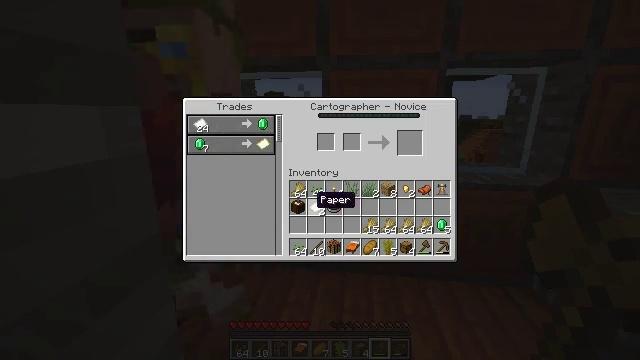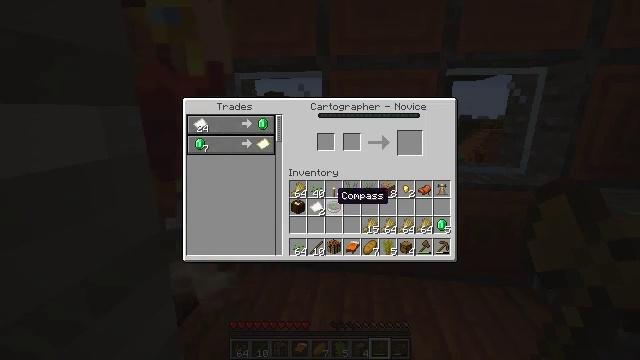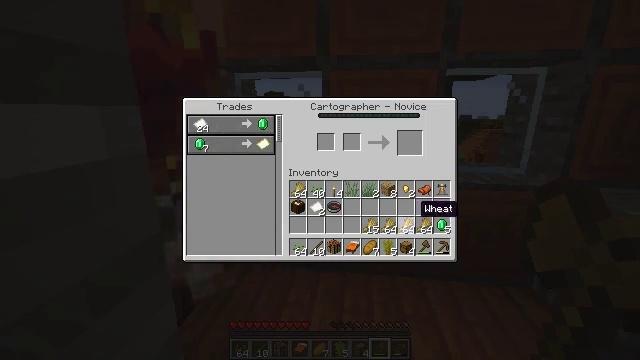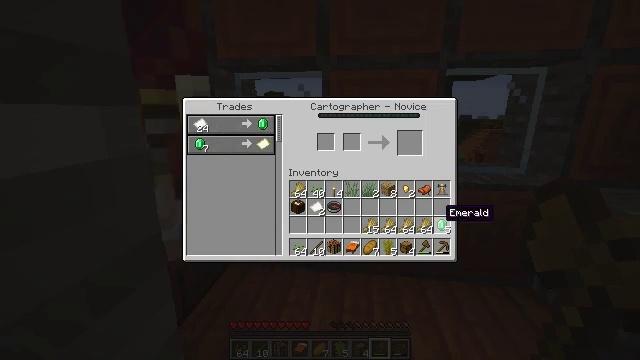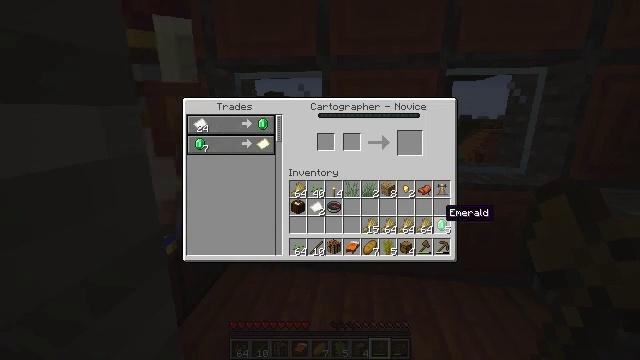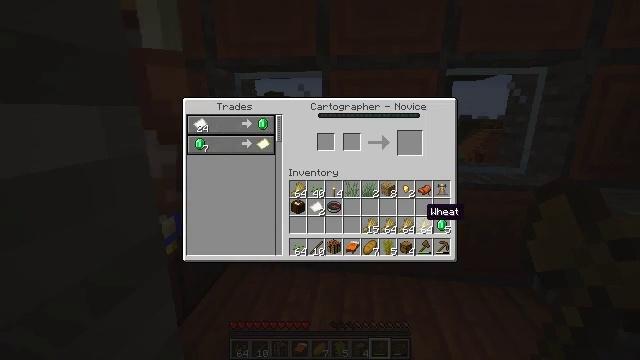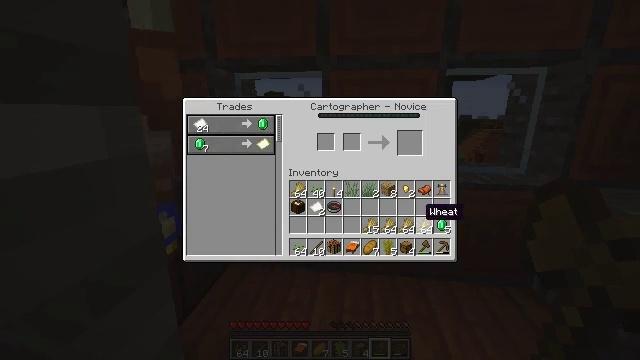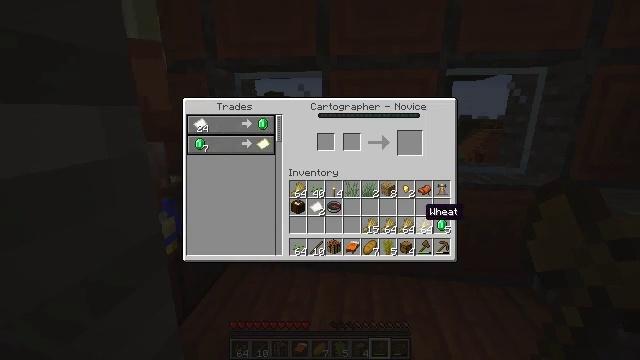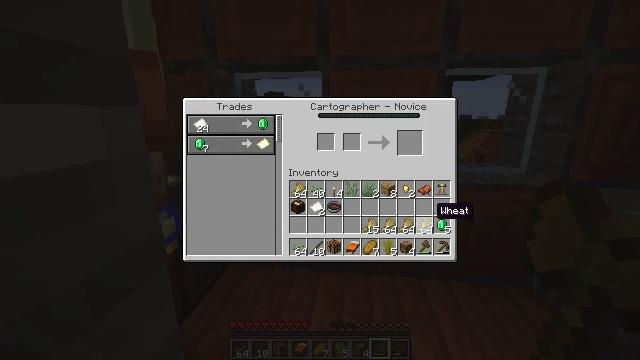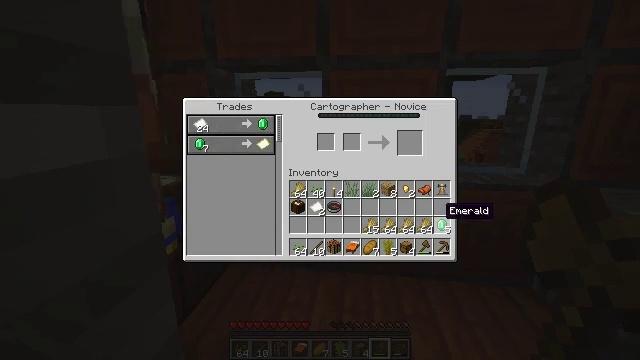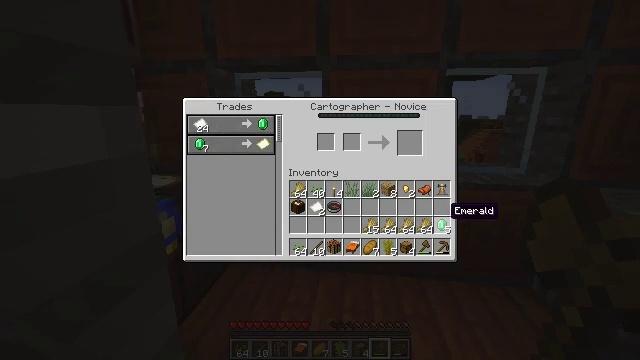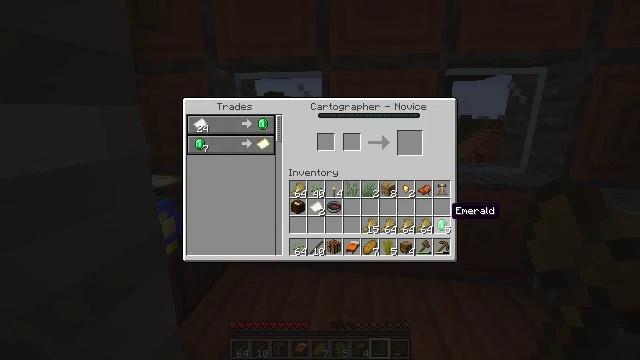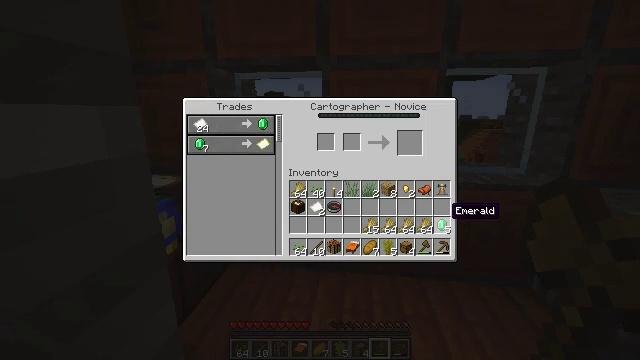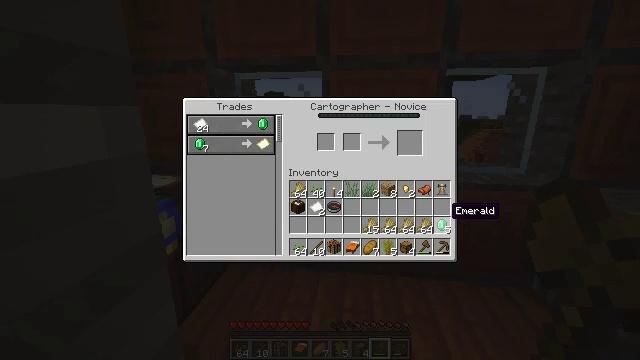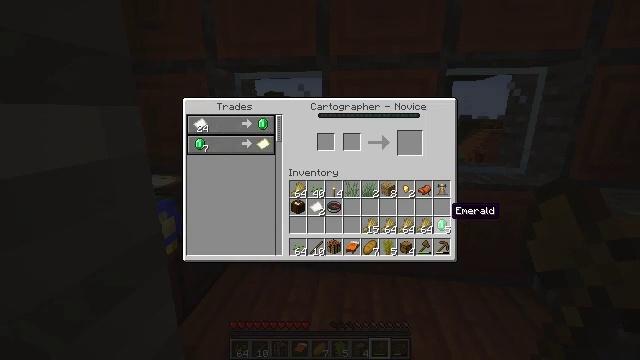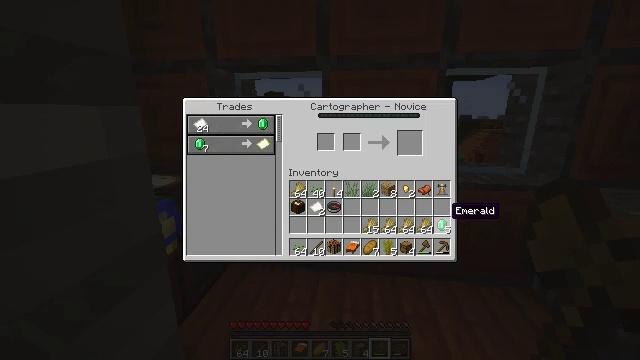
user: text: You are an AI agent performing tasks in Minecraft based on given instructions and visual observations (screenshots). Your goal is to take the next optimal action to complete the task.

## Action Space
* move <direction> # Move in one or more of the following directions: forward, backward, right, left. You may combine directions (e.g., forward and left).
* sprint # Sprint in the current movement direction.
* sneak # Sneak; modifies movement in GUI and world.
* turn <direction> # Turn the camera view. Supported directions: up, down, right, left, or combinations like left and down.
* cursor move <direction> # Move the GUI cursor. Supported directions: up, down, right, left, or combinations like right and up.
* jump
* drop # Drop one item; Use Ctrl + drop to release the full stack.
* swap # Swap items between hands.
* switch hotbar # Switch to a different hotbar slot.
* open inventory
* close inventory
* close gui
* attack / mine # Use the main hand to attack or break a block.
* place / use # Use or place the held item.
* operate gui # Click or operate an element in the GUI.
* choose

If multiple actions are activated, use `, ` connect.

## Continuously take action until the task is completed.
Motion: motion action
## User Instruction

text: Break the chest to retrieve items inside.
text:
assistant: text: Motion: cursor move right
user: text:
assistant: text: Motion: cursor move right and down
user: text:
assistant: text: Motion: cursor move right
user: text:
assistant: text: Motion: no_op
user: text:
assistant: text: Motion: cursor move left
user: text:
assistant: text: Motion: no_op
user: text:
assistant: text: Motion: no_op
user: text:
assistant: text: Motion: cursor move right
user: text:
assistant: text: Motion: cursor move right
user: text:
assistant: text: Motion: no_op
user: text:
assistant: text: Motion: no_op
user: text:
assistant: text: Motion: no_op
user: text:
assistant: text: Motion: no_op
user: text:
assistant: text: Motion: no_op
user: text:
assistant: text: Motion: no_op
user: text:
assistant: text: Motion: no_op
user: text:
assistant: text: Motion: no_op
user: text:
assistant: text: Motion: no_op
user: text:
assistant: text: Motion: no_op
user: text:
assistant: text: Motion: no_op
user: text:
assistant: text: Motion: no_op
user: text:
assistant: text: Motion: no_op
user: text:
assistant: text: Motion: no_op
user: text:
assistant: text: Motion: no_op
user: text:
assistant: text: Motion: no_op
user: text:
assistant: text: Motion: no_op
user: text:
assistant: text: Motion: no_op
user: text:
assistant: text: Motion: no_op
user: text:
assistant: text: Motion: no_op
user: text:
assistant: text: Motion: no_op